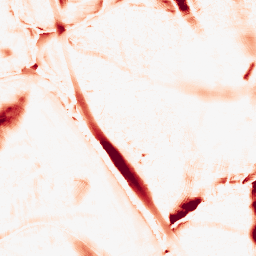
Category: morphological
Decomposition family: morphological_ellipse
Decomposition parameters: operation: opening
width: 30
height: 50
Upsampling method: regularized
Upsampling parameters: scale: 2
lambda_reg: 0.01
Upsampling scale: 2